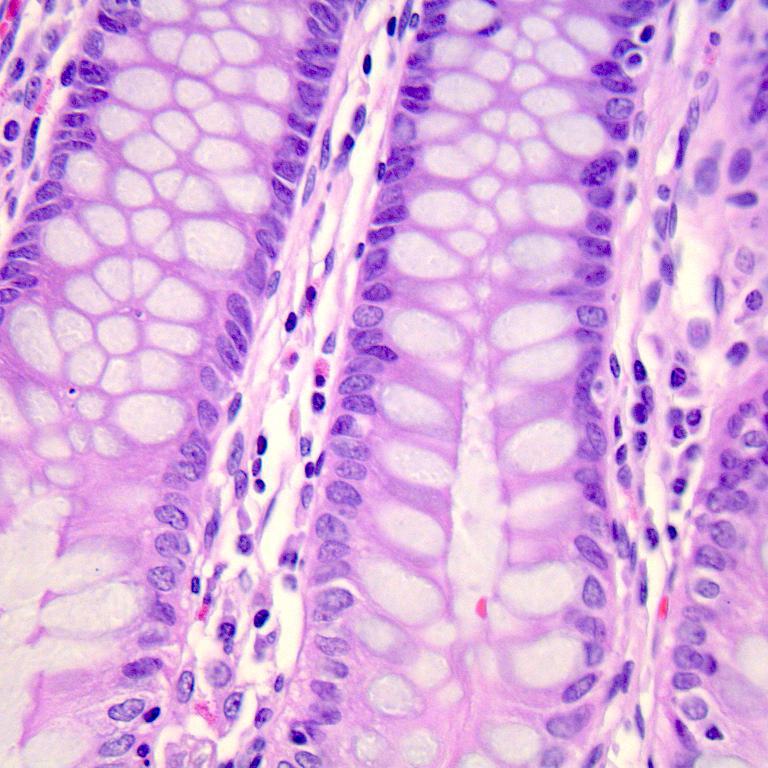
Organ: colon
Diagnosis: benign